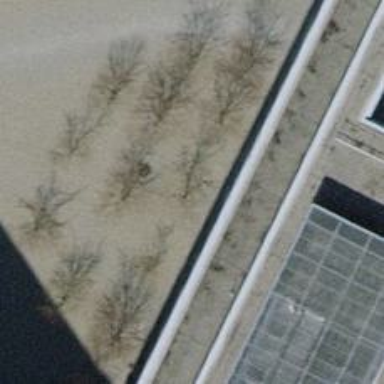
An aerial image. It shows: Urban tree with broadleaved deciduous leaves.